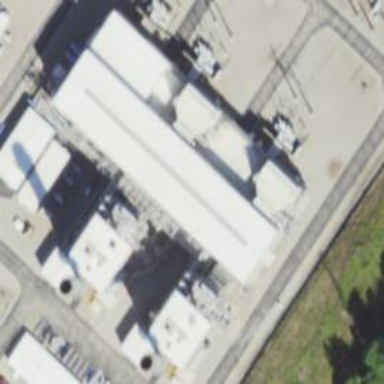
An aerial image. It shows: Gas turbine generator is in use.